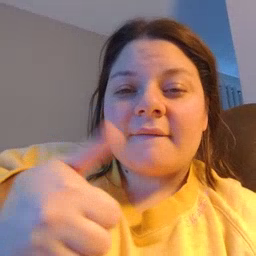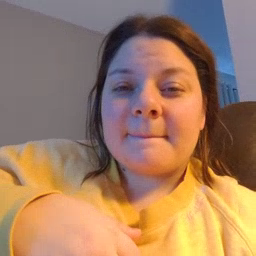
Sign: yourself